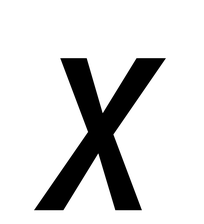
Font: Roboto-Italic_Condensed_Italic